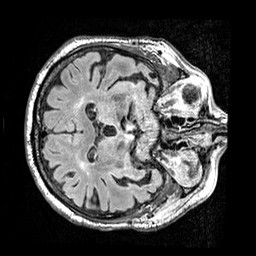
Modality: FLAIR
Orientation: axial
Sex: male
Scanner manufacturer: siemens
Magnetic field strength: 3 T
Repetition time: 5 s
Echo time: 0.395 s